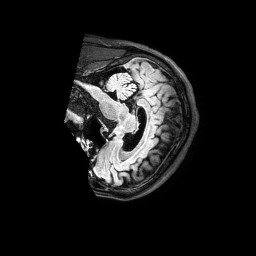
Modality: FLAIR
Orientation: sagittal
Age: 35
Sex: male
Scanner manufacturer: philips
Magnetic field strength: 3 T
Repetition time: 4.8 s
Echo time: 0.275 s